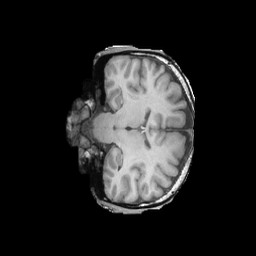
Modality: T1w
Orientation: coronal
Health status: ill
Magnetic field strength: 3 T